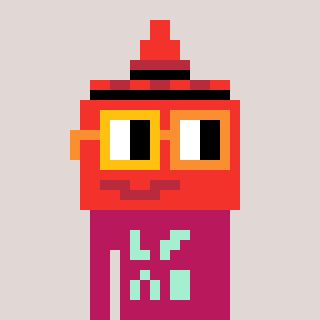
a pixel art character with square yellow and orange glasses, a ketchup-shaped head and a darkpink-colored body on a warm background